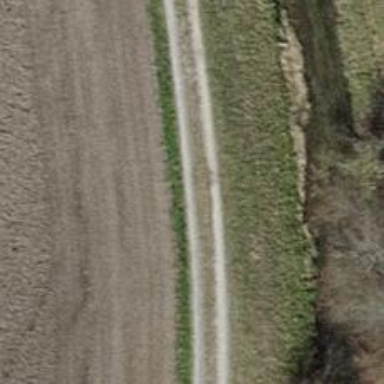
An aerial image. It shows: Track with grade 3 pebblestone surface.